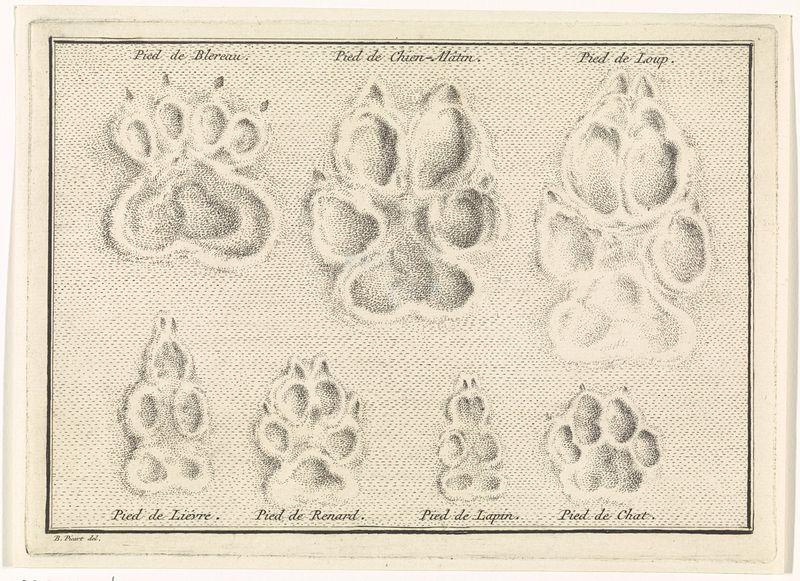
Titel: Blad met voetsporen van dieren
Künstler: Bernard Picart
Standort: Amsterdam
Institution: Rijksmuseum
Schlagwörter: fuß, weiß, wolf, zeichnung, hund, tiere, anatomie, hase, französisch, pfoten, platte, katze, schwarzweiss, beschriftung, studien, fuchs, kaninchen, kupferstich, bären, bär, tatzen, wildtiere, fussabdruck, fußabdrücke, abdrücke, kufperstick, schneewolf, fußballen